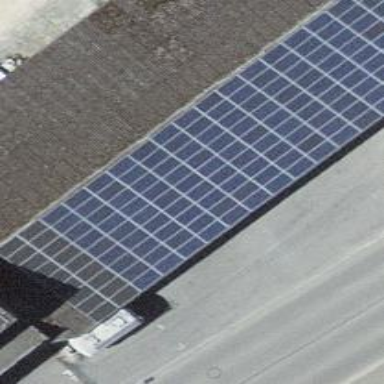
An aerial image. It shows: Solar power generator utilizing photovoltaic technology with solar photovoltaic panels.